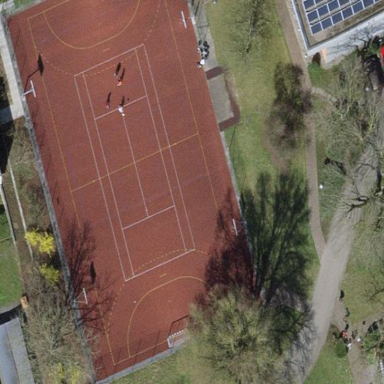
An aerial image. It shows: Multi-sport pitch with tartan surface.